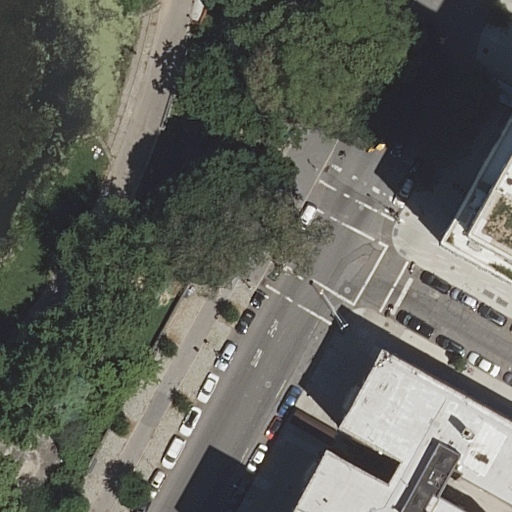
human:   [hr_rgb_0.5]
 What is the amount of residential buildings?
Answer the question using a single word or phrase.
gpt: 2

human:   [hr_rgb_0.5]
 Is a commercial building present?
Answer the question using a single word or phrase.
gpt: no

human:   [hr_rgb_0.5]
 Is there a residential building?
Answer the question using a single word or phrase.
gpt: yes

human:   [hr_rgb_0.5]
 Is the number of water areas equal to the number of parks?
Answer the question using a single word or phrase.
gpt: yes

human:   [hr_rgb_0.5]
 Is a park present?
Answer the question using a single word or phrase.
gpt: yes

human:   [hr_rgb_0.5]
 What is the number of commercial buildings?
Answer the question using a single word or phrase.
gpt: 0

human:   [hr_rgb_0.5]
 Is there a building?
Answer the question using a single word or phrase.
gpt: yes

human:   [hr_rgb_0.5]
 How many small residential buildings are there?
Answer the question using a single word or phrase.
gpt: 0

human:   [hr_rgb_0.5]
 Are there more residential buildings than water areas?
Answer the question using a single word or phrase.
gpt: yes

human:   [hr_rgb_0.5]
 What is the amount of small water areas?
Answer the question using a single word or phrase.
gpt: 0

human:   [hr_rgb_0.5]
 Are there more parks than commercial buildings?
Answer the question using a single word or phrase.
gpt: yes

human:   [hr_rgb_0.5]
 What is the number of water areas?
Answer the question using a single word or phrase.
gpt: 1

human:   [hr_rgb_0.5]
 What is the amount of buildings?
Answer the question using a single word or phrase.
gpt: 2

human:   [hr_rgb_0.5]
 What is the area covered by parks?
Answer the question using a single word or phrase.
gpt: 203m2

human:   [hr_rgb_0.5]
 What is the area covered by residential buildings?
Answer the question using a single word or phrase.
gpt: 3937m2

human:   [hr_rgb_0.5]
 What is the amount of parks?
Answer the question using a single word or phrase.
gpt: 1

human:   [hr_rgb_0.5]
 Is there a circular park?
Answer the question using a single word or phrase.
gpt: no

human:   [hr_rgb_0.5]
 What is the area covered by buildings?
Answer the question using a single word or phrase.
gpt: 3937m2

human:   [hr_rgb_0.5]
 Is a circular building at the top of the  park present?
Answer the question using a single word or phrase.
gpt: no

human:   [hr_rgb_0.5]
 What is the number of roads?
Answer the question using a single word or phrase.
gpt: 3

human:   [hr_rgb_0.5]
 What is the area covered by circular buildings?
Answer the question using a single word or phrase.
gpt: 0m2

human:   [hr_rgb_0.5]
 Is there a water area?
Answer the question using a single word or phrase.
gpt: yes

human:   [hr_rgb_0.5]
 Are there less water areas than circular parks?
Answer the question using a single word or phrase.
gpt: no

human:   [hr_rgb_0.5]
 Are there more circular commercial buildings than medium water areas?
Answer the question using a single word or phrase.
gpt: no

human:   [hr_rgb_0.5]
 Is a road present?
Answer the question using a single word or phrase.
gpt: yes

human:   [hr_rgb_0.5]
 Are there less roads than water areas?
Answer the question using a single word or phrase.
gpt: no

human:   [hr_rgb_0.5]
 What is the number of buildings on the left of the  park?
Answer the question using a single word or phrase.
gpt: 0

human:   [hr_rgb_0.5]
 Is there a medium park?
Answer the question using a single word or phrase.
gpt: yes

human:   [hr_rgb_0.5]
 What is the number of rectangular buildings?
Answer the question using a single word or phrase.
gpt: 0

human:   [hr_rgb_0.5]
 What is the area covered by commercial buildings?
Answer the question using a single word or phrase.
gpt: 0m2

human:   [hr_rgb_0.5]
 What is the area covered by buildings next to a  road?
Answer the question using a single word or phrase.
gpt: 3937m2

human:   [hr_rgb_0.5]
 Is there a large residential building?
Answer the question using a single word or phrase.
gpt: yes

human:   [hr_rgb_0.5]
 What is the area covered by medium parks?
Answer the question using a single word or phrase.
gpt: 203m2

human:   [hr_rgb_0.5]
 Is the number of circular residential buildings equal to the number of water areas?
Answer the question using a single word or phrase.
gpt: no

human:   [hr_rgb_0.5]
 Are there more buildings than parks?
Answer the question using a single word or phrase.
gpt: yes

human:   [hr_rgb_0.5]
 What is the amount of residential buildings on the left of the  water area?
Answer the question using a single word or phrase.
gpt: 0

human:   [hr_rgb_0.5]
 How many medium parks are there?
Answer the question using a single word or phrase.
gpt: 1

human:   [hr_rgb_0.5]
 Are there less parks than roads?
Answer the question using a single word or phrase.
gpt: yes

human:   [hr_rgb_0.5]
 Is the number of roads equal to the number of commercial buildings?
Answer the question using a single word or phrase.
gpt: no

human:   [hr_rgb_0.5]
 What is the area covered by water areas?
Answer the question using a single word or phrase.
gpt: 730m2

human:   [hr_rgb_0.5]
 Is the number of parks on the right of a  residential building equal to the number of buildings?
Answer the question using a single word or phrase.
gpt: no

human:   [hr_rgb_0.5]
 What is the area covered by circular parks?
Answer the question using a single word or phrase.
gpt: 0m2

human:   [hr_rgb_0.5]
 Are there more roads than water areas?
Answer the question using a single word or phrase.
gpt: yes

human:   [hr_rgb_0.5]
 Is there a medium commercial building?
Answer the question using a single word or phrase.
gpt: no

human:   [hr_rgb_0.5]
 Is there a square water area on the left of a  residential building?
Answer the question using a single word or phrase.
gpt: no

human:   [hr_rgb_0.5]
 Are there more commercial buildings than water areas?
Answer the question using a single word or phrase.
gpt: no

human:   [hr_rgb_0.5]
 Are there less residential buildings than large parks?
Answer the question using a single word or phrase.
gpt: no

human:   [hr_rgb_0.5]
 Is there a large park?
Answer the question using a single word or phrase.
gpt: no

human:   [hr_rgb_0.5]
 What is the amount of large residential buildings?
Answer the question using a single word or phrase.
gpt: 2

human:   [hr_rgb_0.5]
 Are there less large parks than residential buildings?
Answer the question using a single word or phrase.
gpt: yes

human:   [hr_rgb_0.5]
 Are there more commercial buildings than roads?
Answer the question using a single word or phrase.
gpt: no

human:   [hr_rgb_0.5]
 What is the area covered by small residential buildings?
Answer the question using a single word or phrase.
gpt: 0m2

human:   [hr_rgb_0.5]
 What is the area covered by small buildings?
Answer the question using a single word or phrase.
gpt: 0m2

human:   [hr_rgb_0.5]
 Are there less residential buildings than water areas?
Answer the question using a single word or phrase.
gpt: no

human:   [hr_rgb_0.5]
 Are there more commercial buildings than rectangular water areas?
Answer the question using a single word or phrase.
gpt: no

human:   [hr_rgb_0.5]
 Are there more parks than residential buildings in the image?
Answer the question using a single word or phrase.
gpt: no

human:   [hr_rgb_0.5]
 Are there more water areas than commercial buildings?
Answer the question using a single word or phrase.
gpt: yes

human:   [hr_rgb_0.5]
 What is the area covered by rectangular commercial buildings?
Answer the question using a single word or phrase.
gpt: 0m2

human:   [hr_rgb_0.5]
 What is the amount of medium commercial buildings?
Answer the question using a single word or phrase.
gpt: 0

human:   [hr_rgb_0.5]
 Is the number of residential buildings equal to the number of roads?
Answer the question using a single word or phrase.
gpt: no

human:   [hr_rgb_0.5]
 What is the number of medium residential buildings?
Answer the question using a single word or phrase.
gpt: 0

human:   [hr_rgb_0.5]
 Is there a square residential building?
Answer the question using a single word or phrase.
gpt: no

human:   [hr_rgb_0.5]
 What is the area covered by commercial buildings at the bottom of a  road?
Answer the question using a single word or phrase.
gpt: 0m2

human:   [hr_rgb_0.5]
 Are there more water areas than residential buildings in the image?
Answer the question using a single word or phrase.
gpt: no